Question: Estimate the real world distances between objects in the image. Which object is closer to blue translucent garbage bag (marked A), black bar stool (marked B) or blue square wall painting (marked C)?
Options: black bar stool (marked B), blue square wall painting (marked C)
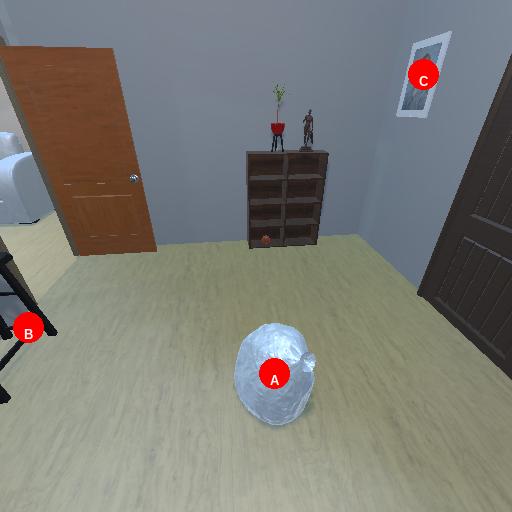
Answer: black bar stool (marked B)